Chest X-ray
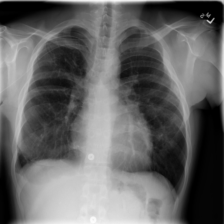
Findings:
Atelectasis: negative
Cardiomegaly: negative
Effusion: negative
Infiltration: negative
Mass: negative
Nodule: negative
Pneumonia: negative
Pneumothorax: negative
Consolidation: negative
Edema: negative
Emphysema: negative
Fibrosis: positive
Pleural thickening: negative
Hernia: negative